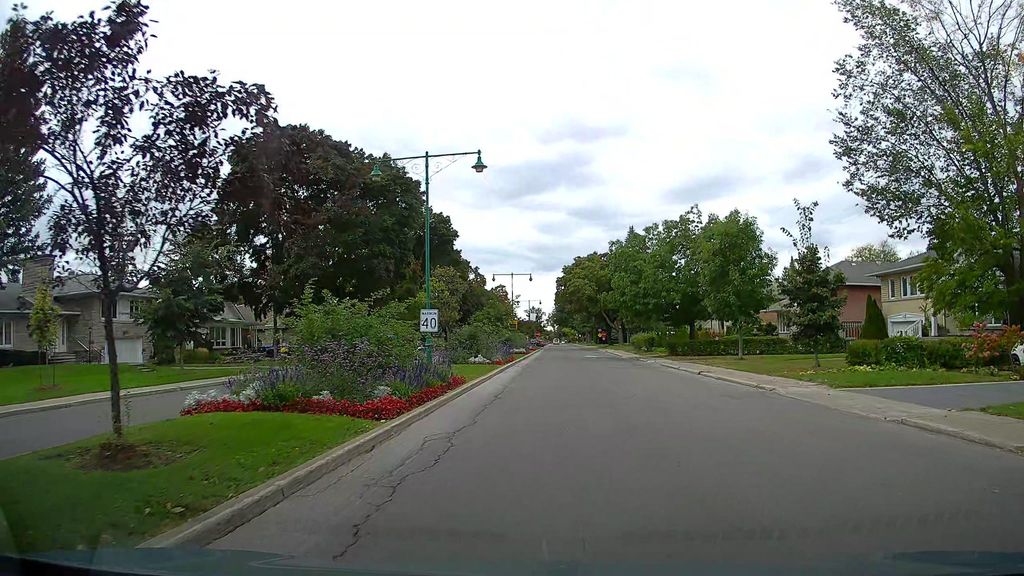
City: montreal